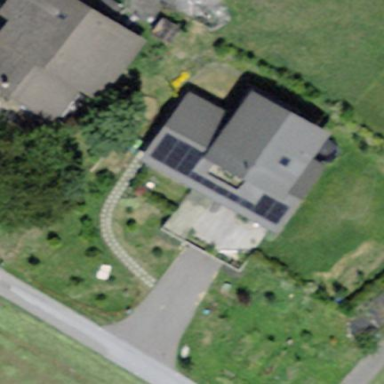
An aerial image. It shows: Simple and straightforward house.